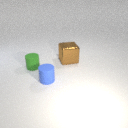
large brown metal cube to the right of small blue rubber cylinder